Question: I saw a site that embedded an interactive Google trend chart on the page: <URL>
When I inspected the element, the chart was embedded with the code:
'''
<script type="text/javascript" src="http://www.google.com/trends/embed.js?hl=en-US&amp;q=danbo%20robot,danbo%20amazon,danbo%20yotsuba&amp;content=1&amp;cid=TIMESERIES_GRAPH_0&amp;export=5&amp;w=600&amp;h=350"></script>
'''
I checked the top of the html for google related script and I found these:
'''
<script> (function(i,s,o,g,r,a,m){i['GoogleAnalyticsObject']=r;i[r]=i[r]||function(){ (i[r].q=i[r].q||[]).push(arguments)},i[r].l=1*new Date();a=s.createElement(o), m=s.getElementsByTagName(o)[0];a.async=1;a.src=g;m.parentNode.insertBefore(a,m) })(window,document,'script','//www.google-analytics.com/analytics.js','ga'); ga('create', 'UA-<PHONE>-9'); ga('send', 'pageview'); </script>
<script type="text/javascript"> var googletag = googletag || {}; googletag.cmd = googletag.cmd || []; (function() { var gads = document.createElement('script'); gads.async = true; gads.type = 'text/javascript'; gads.src = 'http://www.googletagservices.com/tag/js/gpt.js'; var node = document.getElementsByTagName('script')[0]; node.parentNode.insertBefore(gads, node); })(); googletag.cmd.push(function() { googletag.pubads().setTargeting('site', 'kym'); googletag.pubads().setTargeting('page', '_memes_danbo'); }); </script>
'''
But when i created an html file as such:
'''
<html>
<script> (function(i,s,o,g,r,a,m){i['GoogleAnalyticsObject']=r;i[r]=i[r]||function(){ (i[r].q=i[r].q||[]).push(arguments)},i[r].l=1*new Date();a=s.createElement(o), m=s.getElementsByTagName(o)[0];a.async=1;a.src=g;m.parentNode.insertBefore(a,m) })(window,document,'script','//www.google-analytics.com/analytics.js','ga'); ga('create', 'UA-<PHONE>-9'); ga('send', 'pageview'); </script>
<script type="text/javascript"> var googletag = googletag || {}; googletag.cmd = googletag.cmd || []; (function() { var gads = document.createElement('script'); gads.async = true; gads.type = 'text/javascript'; gads.src = 'http://www.googletagservices.com/tag/js/gpt.js'; var node = document.getElementsByTagName('script')[0]; node.parentNode.insertBefore(gads, node); })(); googletag.cmd.push(function() { googletag.pubads().setTargeting('site', 'kym'); googletag.pubads().setTargeting('page', '_memes_danbo'); }); </script>
<script type="text/javascript" src="http://www.google.com/trends/embed.js?hl=en-US&amp;q=danbo%20robot,danbo%20amazon,danbo%20yotsuba&amp;content=1&amp;cid=TIMESERIES_GRAPH_0&amp;export=5&amp;w=600&amp;h=350"></script>
</html>
'''
I did not have the Google trend chart but I didn't get the chart and had this:

When you go to the Google trend site, e.g. <URL> , there are embedded scripts that one can copy and paste into the html but when i put it in my own html it didn't work too.
<URL> ?
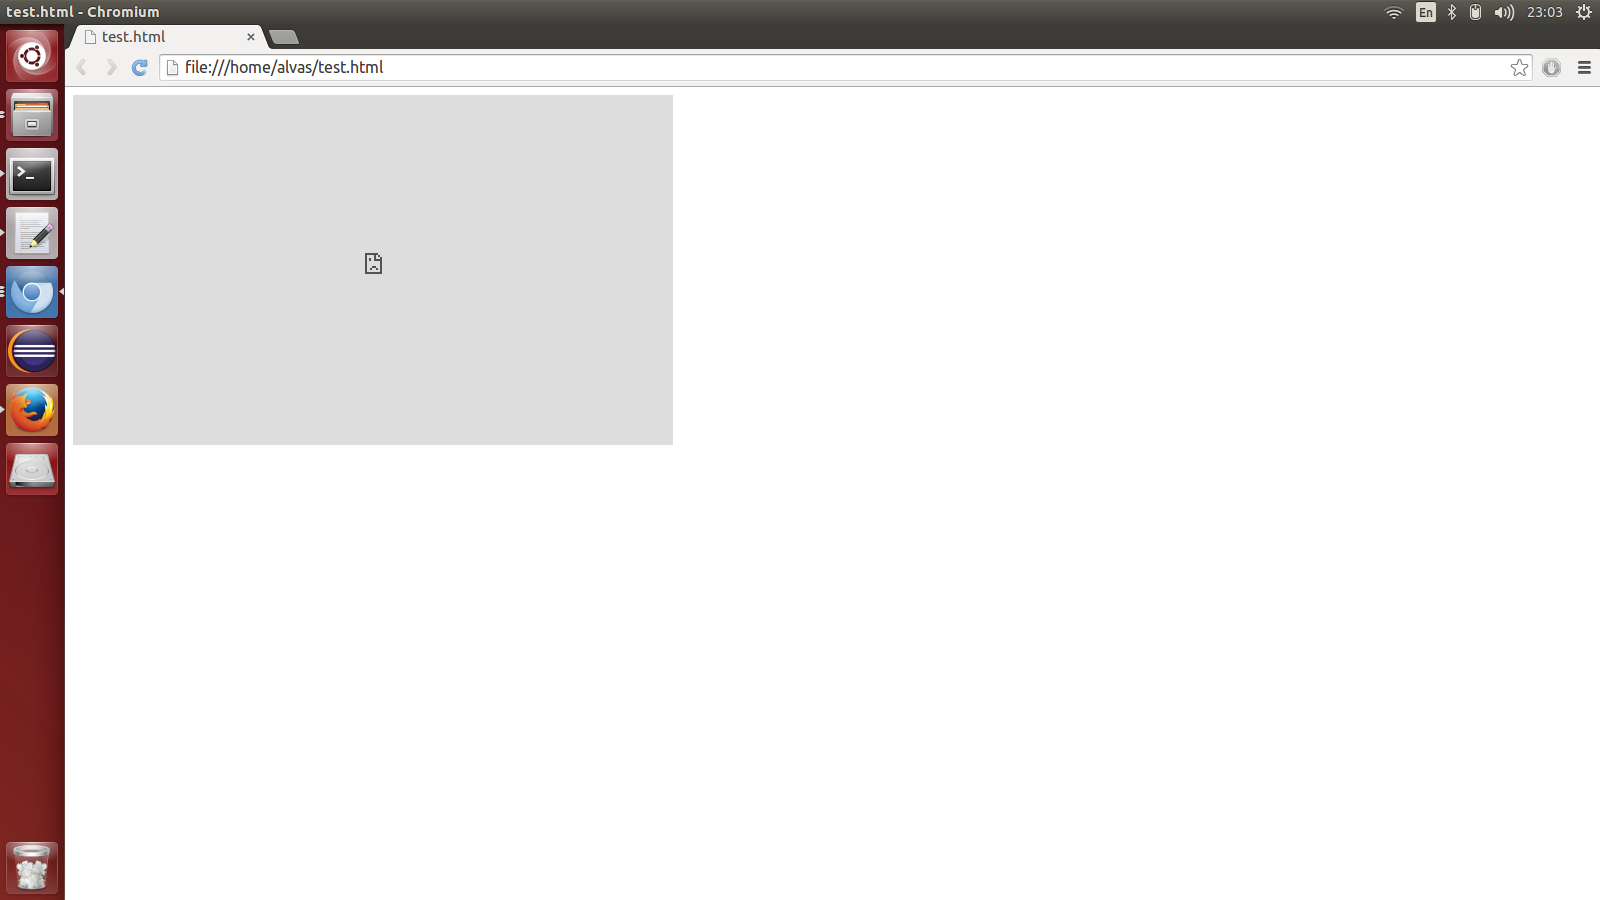
Answer: Include the Google trend result in an iframe and you are done.
'''
<iframe scrolling="no" style="border:none;" width="640" height="330" src="http://www.google.com/trends/fetchComponent?hl=en-US&q=danbo+robot,danbo+amazon,danbo+yotsuba &cmpt=q&content=1&cid=TIMESERIES_GRAPH_0&export=5&w=640&h=330"></iframe>
'''
See <URL>